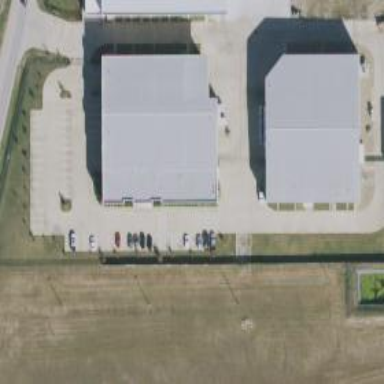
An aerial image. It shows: Warehouse.